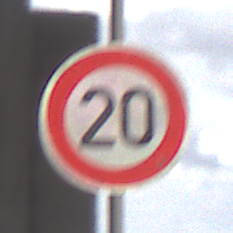
Verkehrszeichen: Geschwindigkeit20
Umgebung: Outdoor, Suburban
Tageszeit: Midday
Wetter: Overcast
Licht: Natural
Jahreszeit: NotSpecified
Kontrast: LowContrast